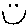
Label: smiley face